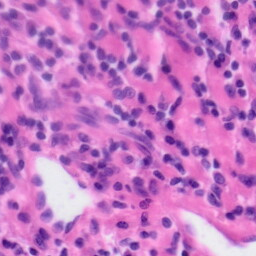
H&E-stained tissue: Tonsil